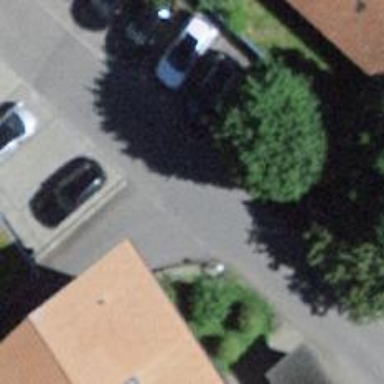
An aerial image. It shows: Road serving as parking aisle.